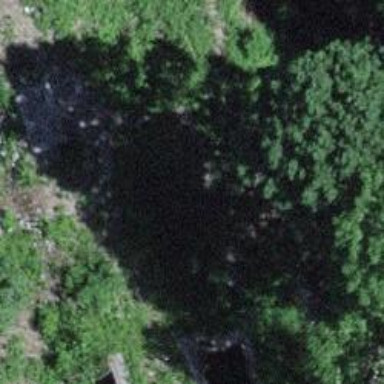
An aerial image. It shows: Disused railway bridge.